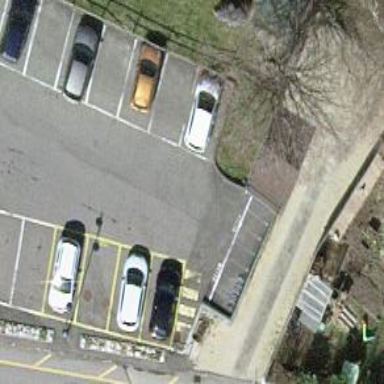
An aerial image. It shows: Parking area with surface.